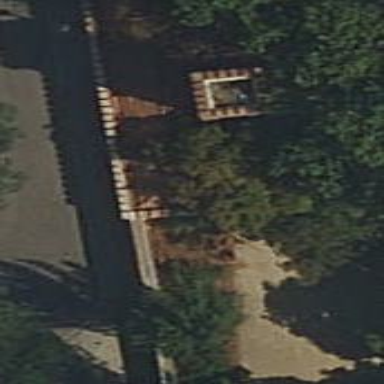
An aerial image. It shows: Wall barrier.